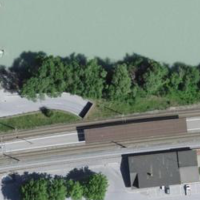
EUNIS habitat code: 23
Species observed at this site:
Cinclus cinclus